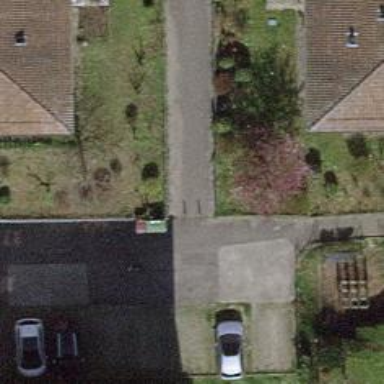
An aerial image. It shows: Bollard barrier.